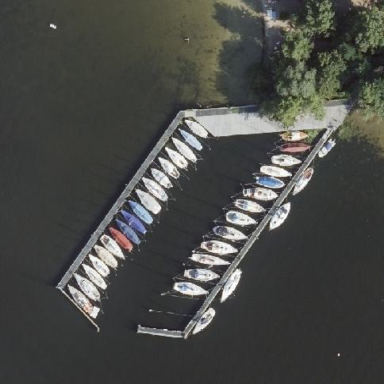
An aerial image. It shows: Marina on leisure land.